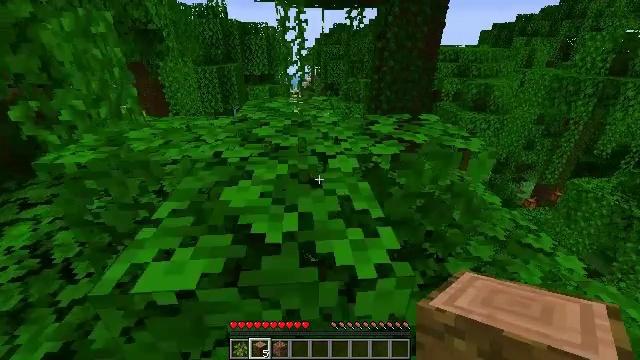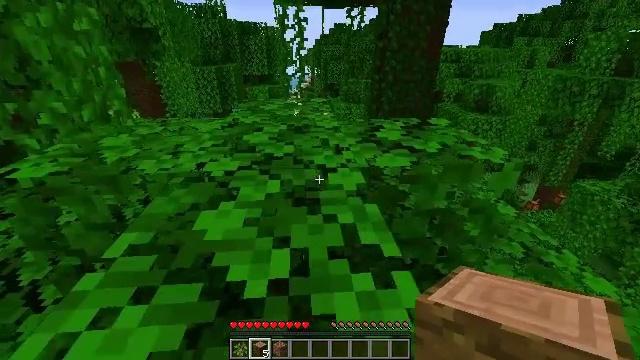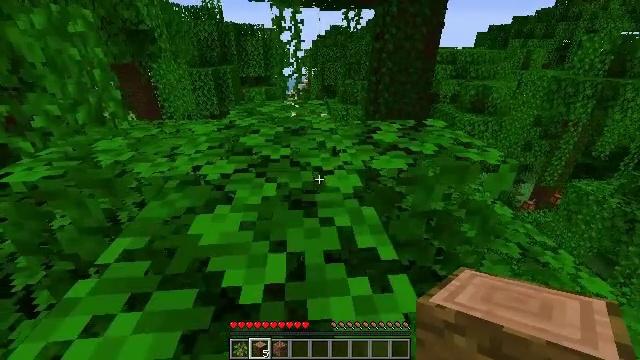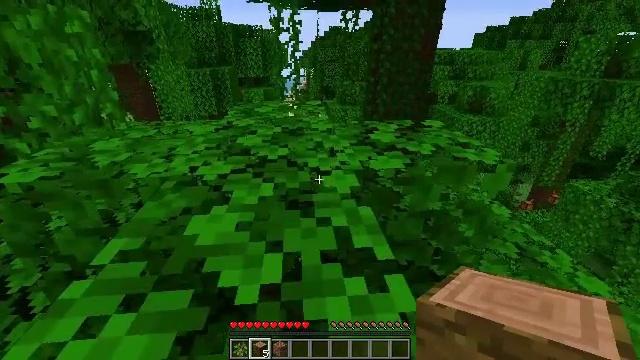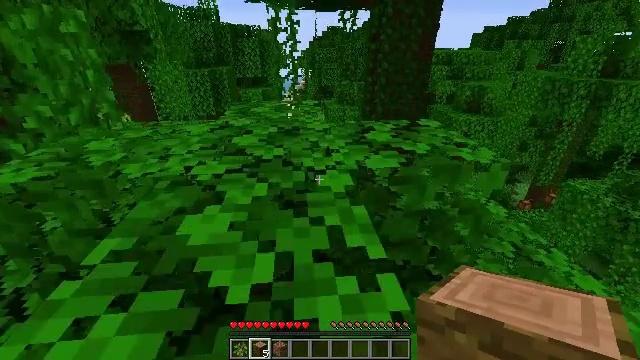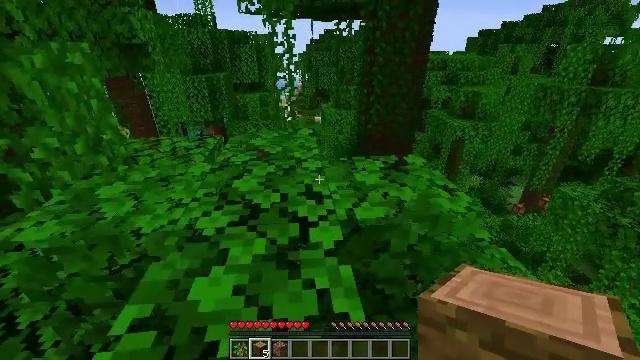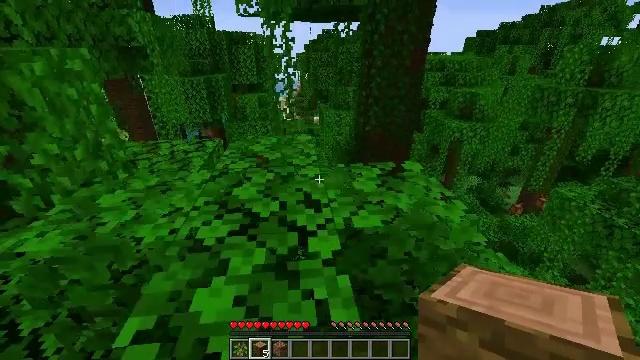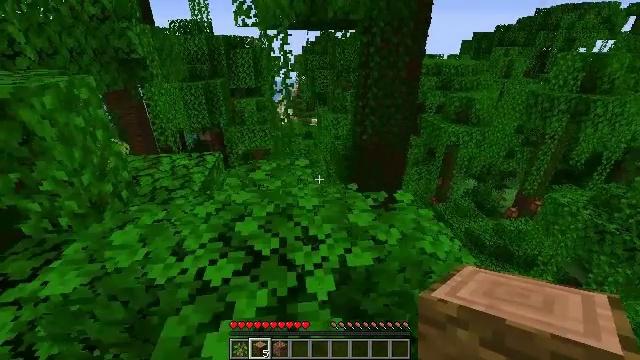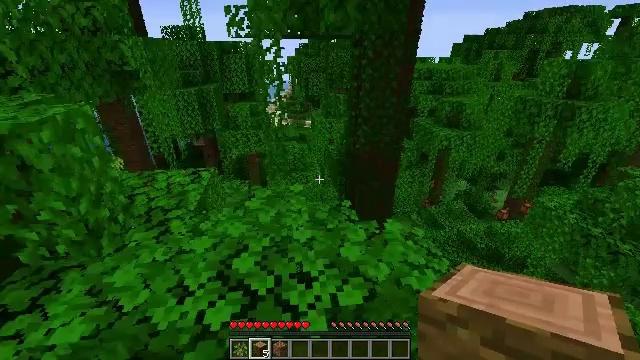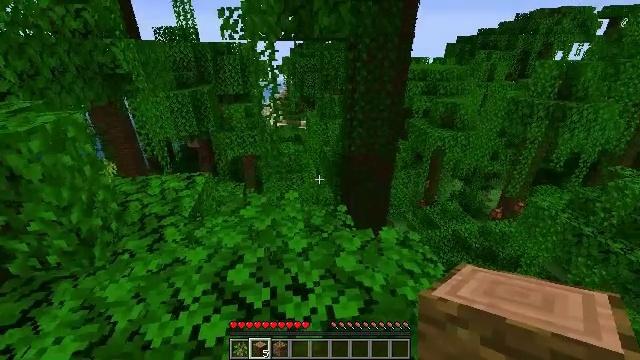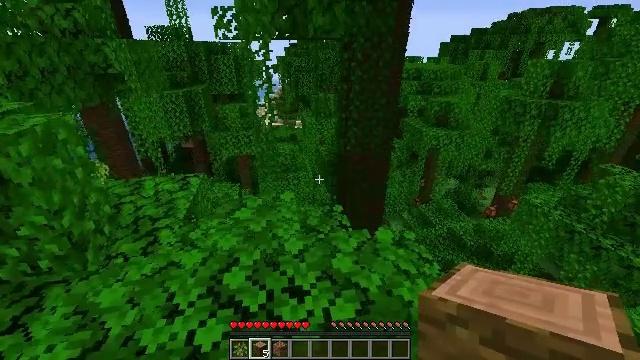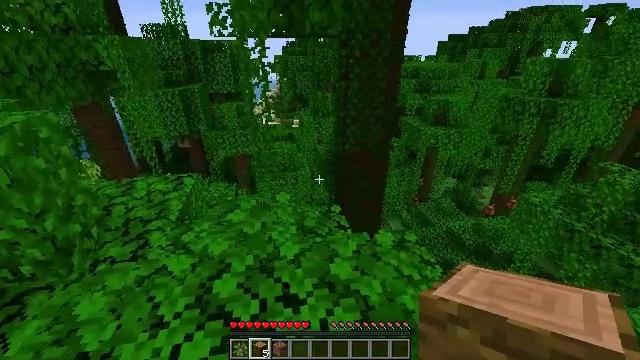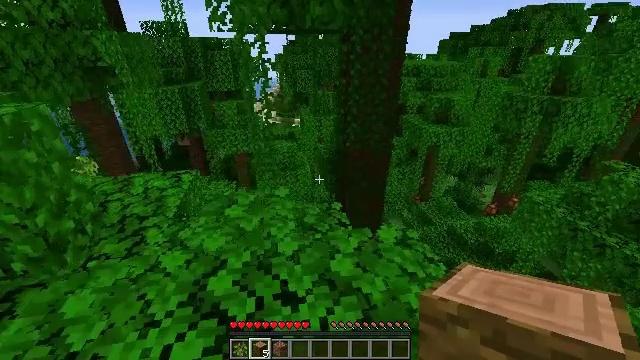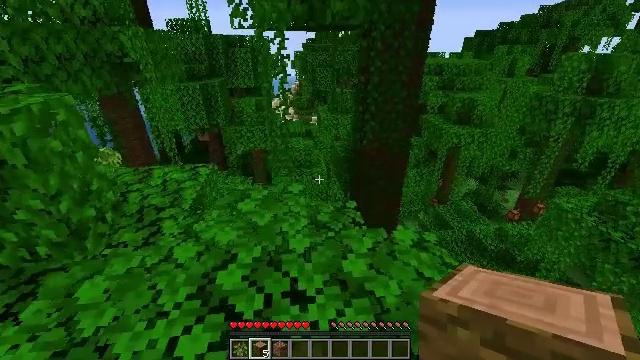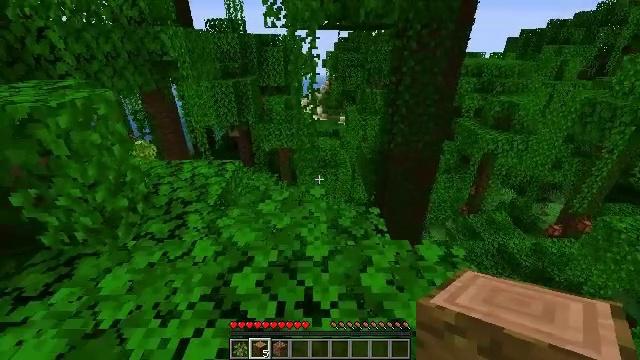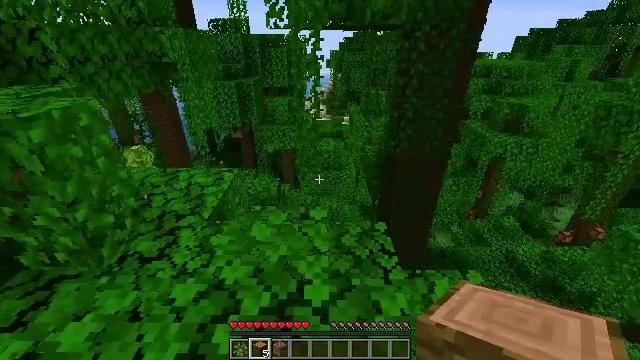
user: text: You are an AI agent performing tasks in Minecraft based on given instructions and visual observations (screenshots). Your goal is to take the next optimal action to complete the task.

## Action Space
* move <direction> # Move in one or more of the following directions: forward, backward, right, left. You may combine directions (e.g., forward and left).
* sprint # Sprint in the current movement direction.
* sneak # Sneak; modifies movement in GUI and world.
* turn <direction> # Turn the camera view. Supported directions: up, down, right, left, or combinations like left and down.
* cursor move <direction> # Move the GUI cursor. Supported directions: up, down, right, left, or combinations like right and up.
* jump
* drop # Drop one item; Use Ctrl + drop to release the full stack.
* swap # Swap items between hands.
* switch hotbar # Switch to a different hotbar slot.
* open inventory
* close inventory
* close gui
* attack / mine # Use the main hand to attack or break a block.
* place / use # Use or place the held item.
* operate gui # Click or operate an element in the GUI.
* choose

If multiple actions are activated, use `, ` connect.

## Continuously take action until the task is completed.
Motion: motion action
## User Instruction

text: Make jungle planks using jungle logs.
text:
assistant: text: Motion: move forward
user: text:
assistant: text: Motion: move forward
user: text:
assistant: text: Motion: move forward
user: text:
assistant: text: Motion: move forward
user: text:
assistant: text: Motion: move forward, jump
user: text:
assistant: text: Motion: move forward, jump
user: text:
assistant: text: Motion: move forward, jump
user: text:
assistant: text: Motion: move forward, turn right, jump
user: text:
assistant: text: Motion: move forward, turn right
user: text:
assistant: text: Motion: move forward, turn right
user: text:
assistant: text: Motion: move forward
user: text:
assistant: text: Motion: move forward
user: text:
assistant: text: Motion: move forward, turn left
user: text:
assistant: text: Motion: move forward, turn left
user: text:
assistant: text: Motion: move forward
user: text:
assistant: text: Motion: move forward
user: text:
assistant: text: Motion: move forward, turn right
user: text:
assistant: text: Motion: turn right
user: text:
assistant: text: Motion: turn right
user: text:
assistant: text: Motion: turn right
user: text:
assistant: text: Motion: turn right
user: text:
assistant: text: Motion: turn right
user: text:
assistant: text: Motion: turn right
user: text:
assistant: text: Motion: turn right
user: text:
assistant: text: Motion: no_op
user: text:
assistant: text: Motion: no_op
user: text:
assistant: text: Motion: no_op
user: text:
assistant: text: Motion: no_op
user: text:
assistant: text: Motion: move left
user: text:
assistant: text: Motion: move left